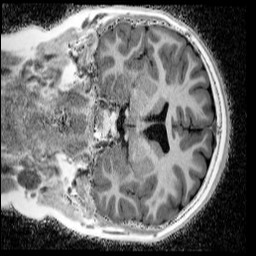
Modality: UNIT1_denoised
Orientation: coronal
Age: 13
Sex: male
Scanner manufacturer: siemens
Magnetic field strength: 3 T
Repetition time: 4 s
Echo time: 0.00299 s